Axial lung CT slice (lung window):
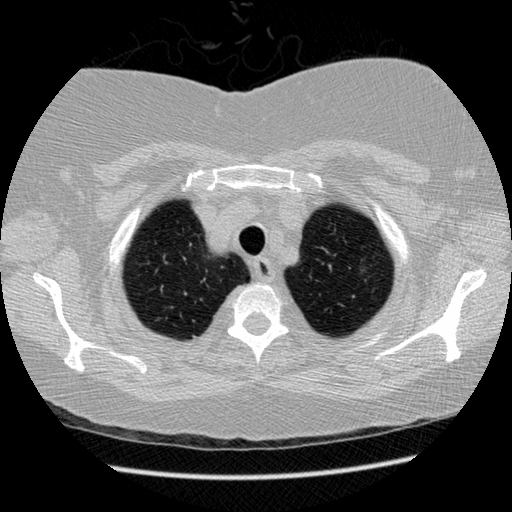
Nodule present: no